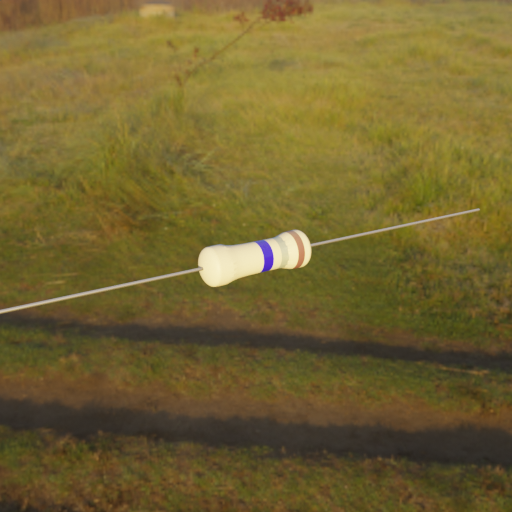
Resistor colour bands (in order): blue, silver, brown